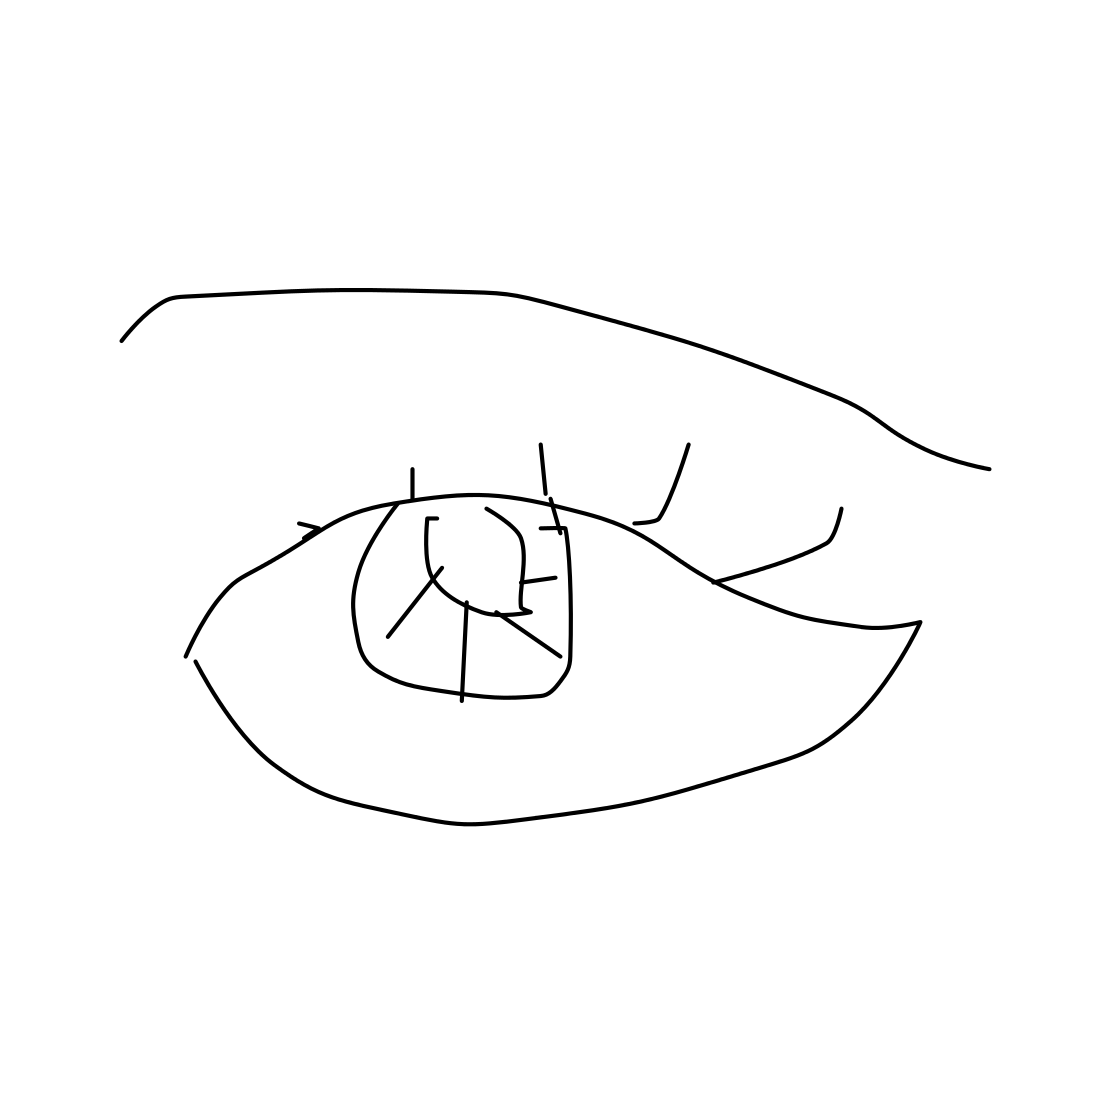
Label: eye